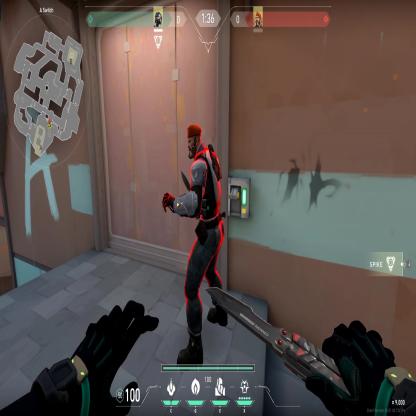
Label: enemy